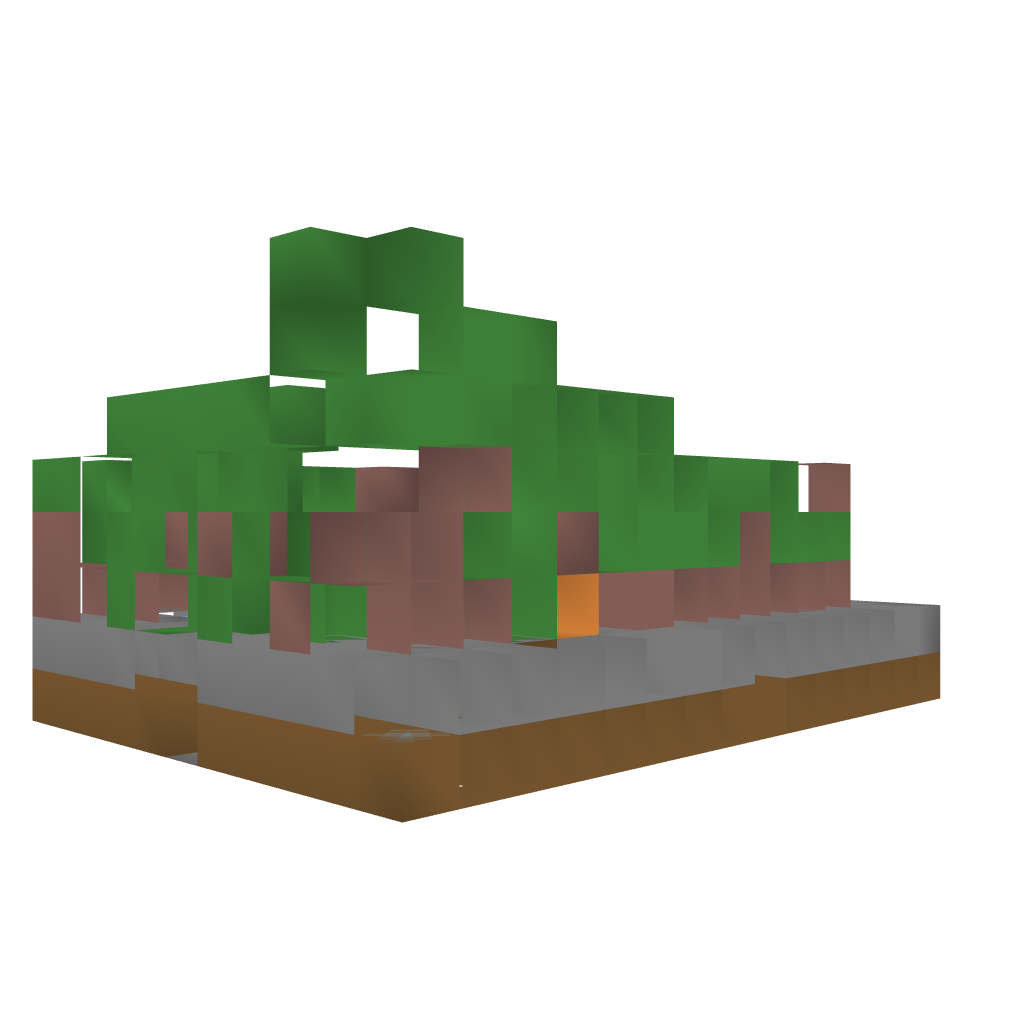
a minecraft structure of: Lost Yard bad low quality